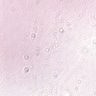
Metastatic tissue present: no